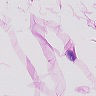
Metastatic tissue present: no